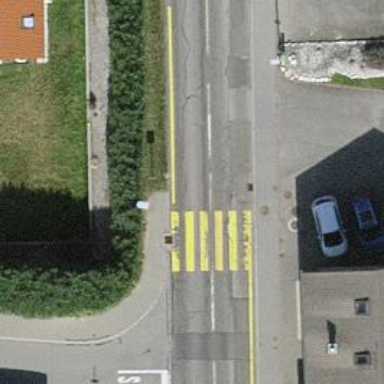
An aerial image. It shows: Uncontrolled zebra crossing on the road.